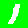
Digit: 1